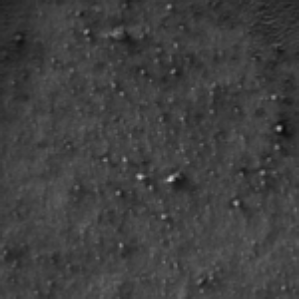
Label: frost